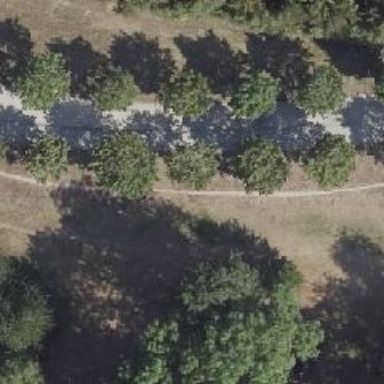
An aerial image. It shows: Broadleaved deciduous tree located in park.